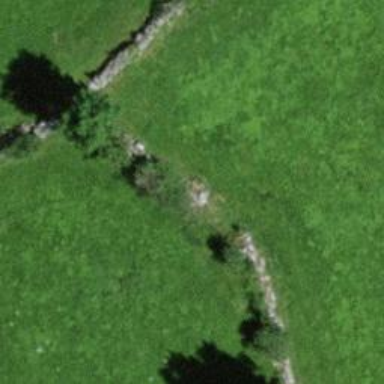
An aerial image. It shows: Dry stone wall barrier.